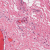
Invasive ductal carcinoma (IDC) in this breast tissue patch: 0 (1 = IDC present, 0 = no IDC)